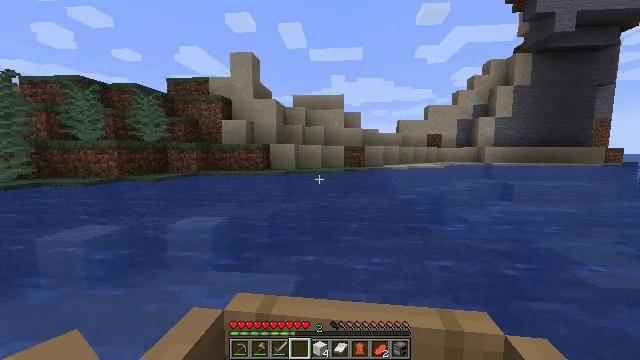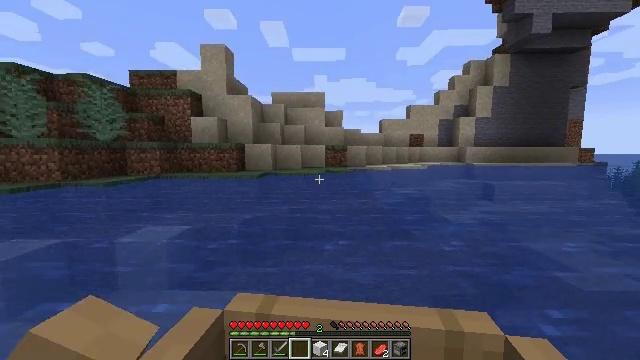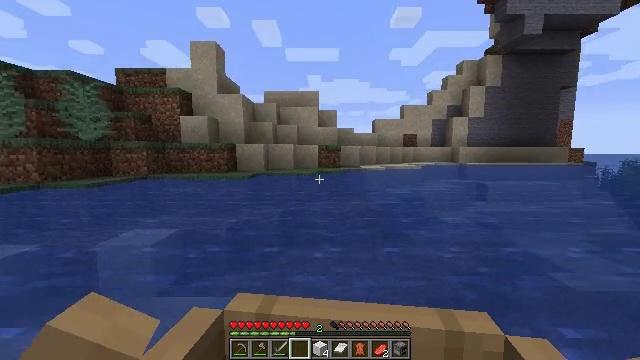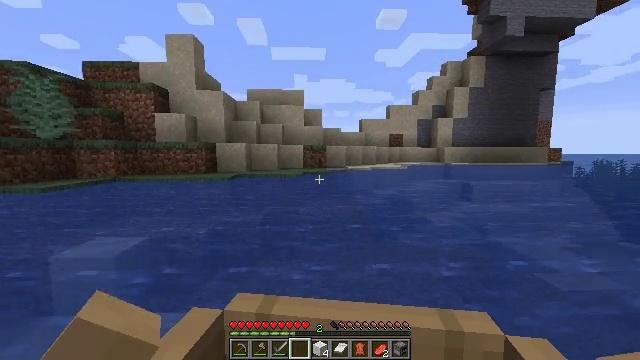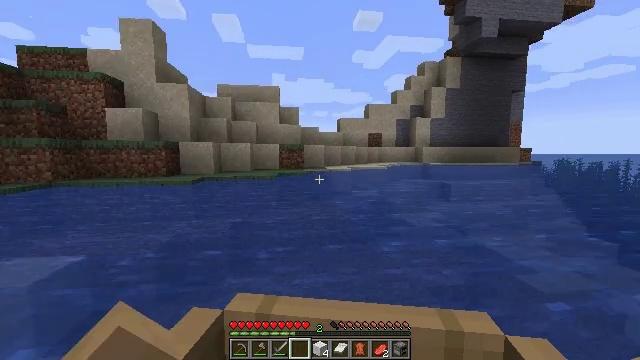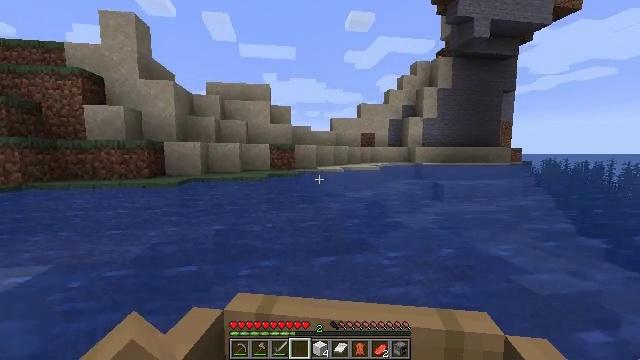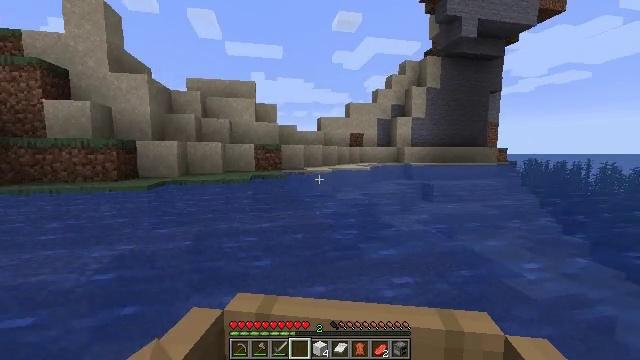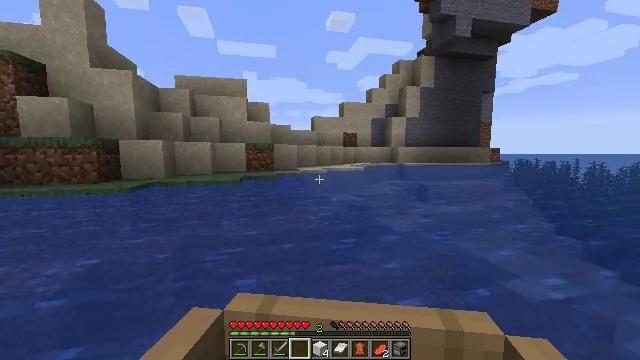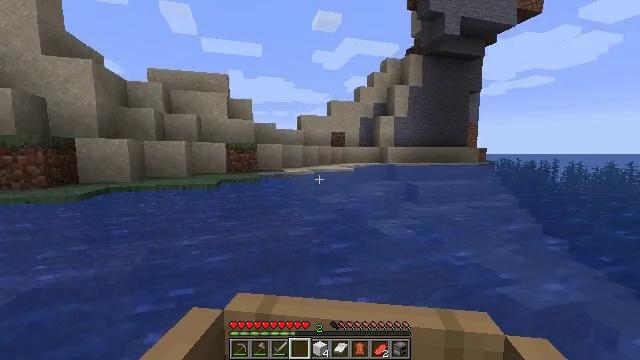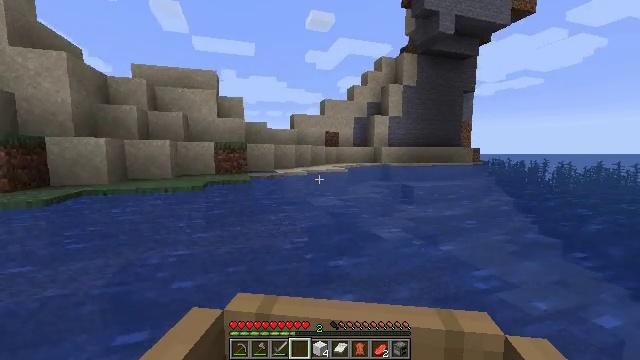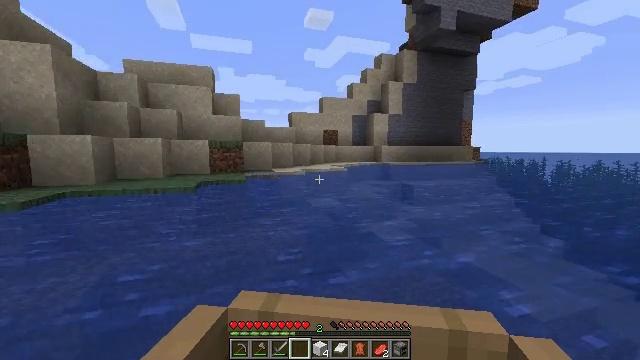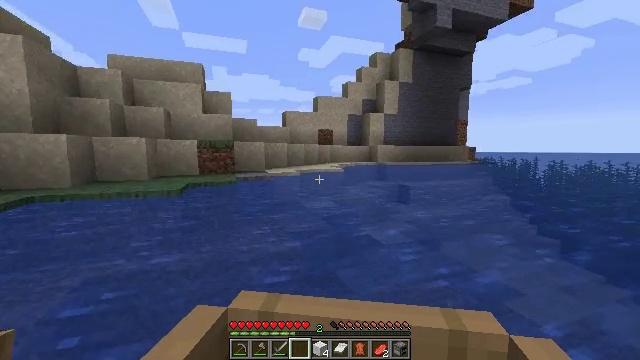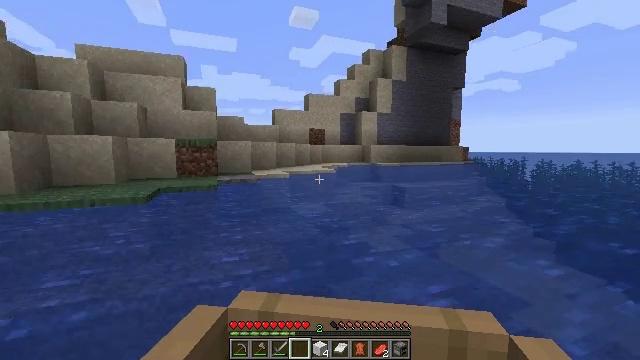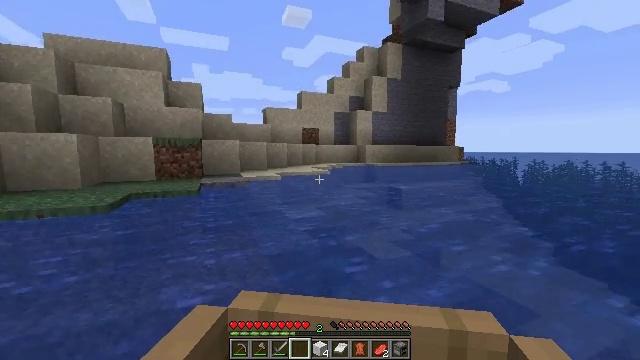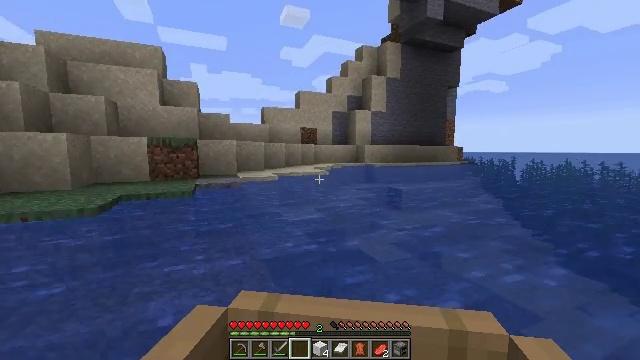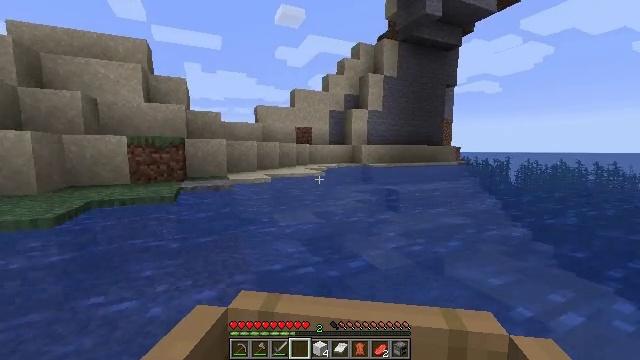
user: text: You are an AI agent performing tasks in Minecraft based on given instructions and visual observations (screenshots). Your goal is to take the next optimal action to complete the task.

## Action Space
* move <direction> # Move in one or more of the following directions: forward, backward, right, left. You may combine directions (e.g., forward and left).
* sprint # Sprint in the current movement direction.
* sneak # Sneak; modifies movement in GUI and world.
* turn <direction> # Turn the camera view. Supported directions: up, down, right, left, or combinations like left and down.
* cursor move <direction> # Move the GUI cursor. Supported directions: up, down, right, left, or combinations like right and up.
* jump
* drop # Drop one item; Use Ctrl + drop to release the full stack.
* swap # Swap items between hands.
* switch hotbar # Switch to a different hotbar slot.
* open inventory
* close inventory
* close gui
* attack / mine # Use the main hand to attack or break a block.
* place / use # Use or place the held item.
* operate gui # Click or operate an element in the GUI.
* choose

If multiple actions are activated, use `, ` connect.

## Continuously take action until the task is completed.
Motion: motion action
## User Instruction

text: Break the blue bed to move it.
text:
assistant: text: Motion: move forward and move right
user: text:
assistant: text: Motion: move forward
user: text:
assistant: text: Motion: move forward
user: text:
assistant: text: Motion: move forward
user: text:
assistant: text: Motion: move forward
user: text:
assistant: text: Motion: move forward
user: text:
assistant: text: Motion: move forward
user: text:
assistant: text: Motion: move forward
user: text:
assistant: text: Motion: move forward
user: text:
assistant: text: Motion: move forward
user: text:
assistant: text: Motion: move forward
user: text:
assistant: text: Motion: move forward
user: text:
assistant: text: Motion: move forward
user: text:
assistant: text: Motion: move forward
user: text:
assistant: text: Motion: move forward
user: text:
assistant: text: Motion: move forward
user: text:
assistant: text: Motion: move forward
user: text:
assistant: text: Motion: move forward and move left
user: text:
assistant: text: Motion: move forward and move left
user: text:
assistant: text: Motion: move forward and move left
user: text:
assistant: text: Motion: move forward and move left
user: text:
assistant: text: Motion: move forward
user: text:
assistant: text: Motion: move forward
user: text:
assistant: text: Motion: move forward
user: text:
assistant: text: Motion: move forward
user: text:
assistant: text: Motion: move forward
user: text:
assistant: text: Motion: move forward
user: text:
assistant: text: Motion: move forward
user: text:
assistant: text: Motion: move forward
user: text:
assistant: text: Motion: move forward